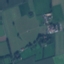
Label: Pasture